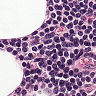
Metastatic tissue present: no